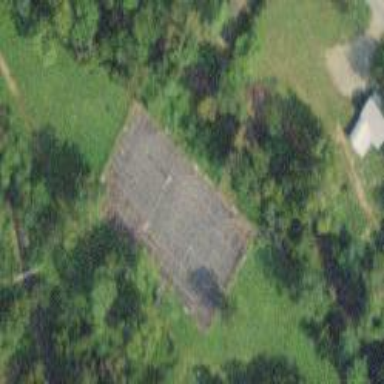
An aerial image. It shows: Basketball court on pitch.